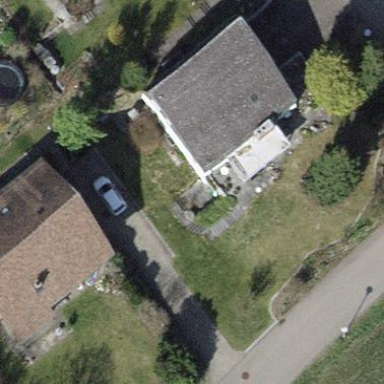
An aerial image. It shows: Detached building with saltbox-shaped roof.